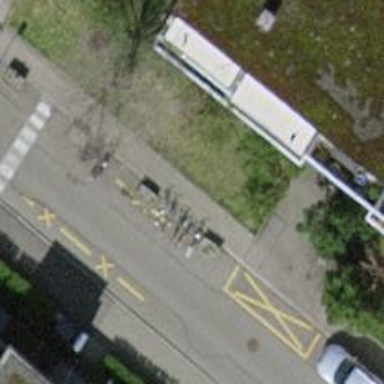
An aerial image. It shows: Bicycle parking area with wall loops for securing bikes.